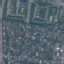
Land use / land cover: Residential